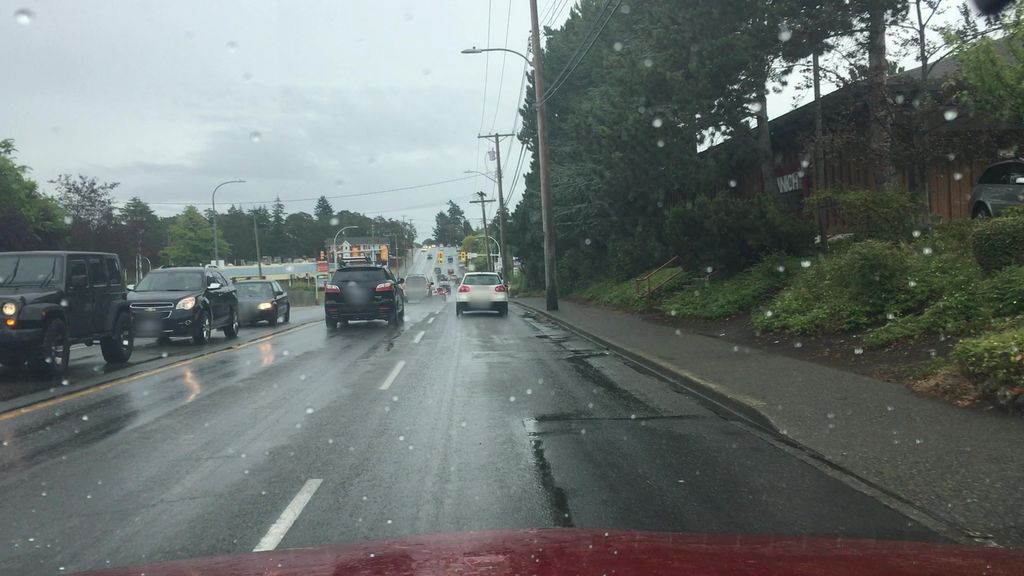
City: victoria